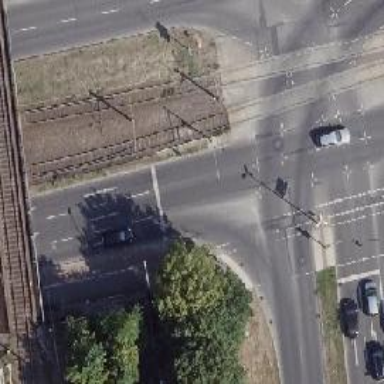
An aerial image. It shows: Road with traffic signals.